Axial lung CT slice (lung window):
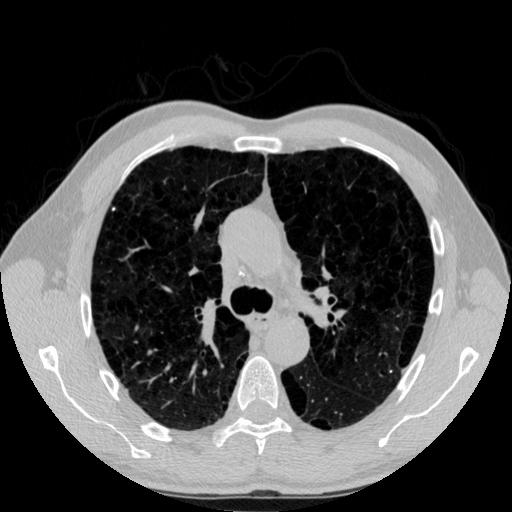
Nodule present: no